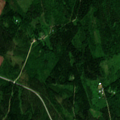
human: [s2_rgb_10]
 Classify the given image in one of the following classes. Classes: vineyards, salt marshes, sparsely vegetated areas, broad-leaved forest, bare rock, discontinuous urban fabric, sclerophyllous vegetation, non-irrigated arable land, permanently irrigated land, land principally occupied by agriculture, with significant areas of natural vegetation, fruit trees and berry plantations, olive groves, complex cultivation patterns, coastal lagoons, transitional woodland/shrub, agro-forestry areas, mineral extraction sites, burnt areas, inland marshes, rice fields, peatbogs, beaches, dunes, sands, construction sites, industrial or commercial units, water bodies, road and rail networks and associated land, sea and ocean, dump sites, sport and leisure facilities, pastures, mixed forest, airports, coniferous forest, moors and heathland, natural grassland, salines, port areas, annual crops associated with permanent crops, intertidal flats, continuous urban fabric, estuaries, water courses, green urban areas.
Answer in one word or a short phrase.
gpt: broad-leaved forest, coniferous forest, mixed forest, transitional woodland/shrub